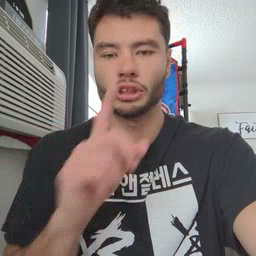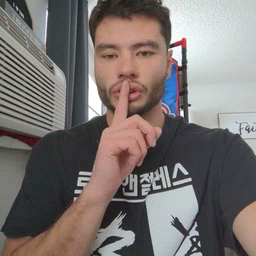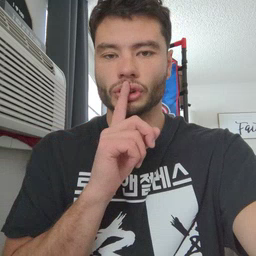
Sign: shhh